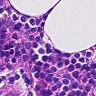
Metastatic tissue present: no